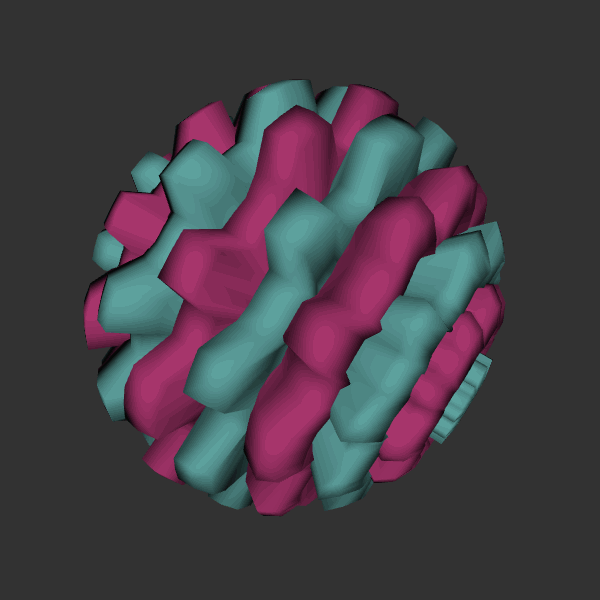
Background: dark